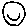
Label: smiley face